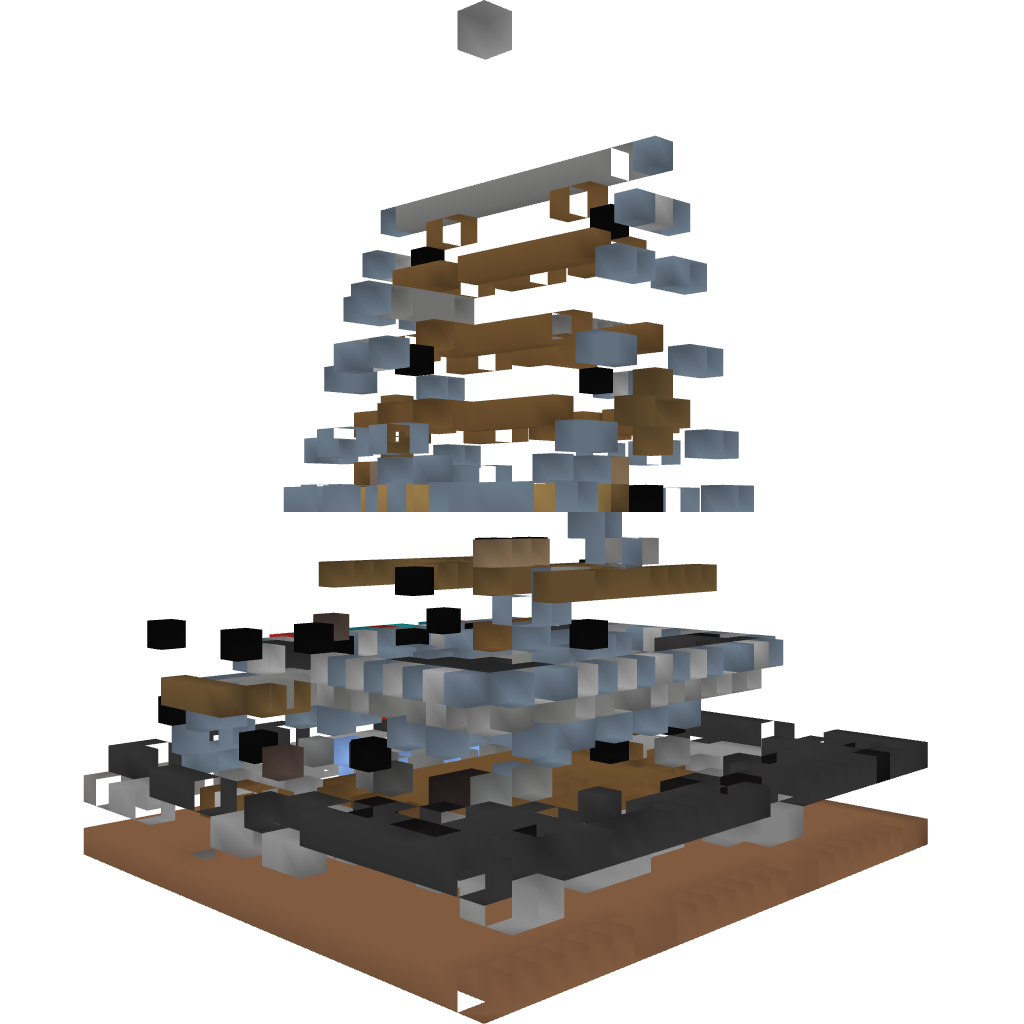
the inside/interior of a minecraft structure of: Blue Wolf Inn